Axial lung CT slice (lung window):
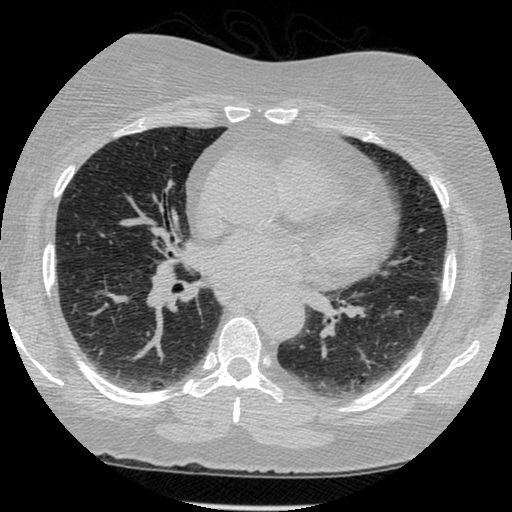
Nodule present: no